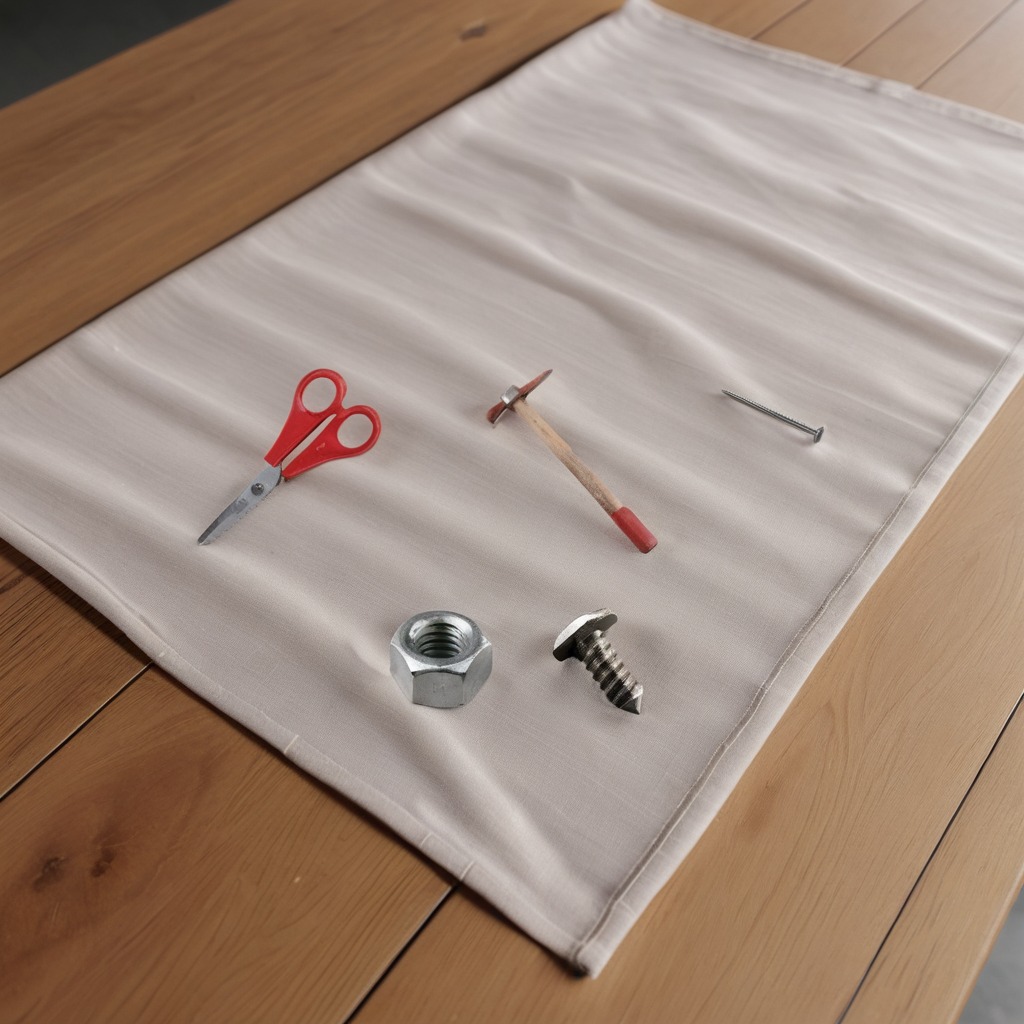
A metal machine screw, an iron nail, a hammer, a metal nut, and a pair of scissors are lying on the wooden table.